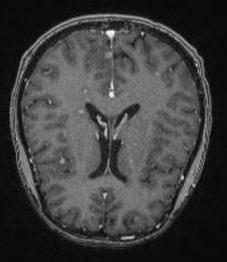
Label: notumor